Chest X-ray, PA view. Patient: 50 years old, sex F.
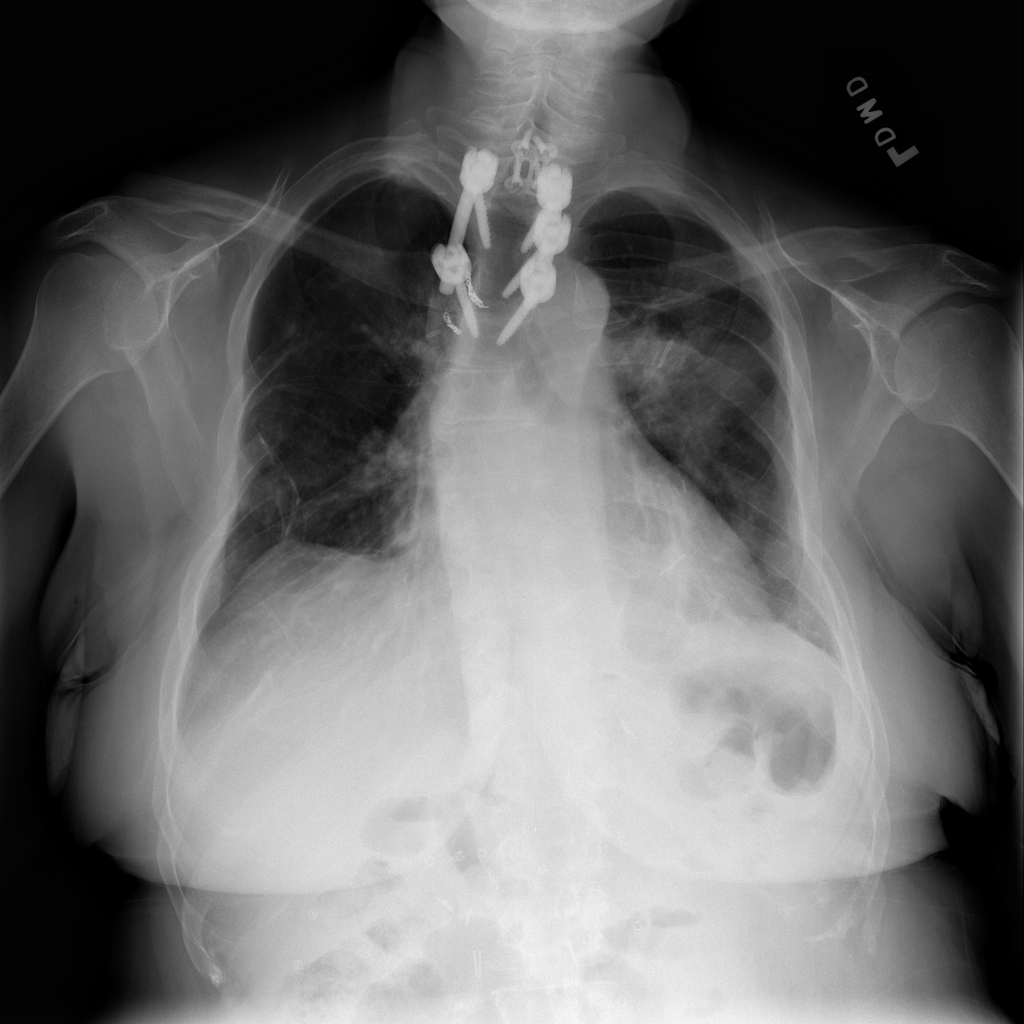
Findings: No Finding